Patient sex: F
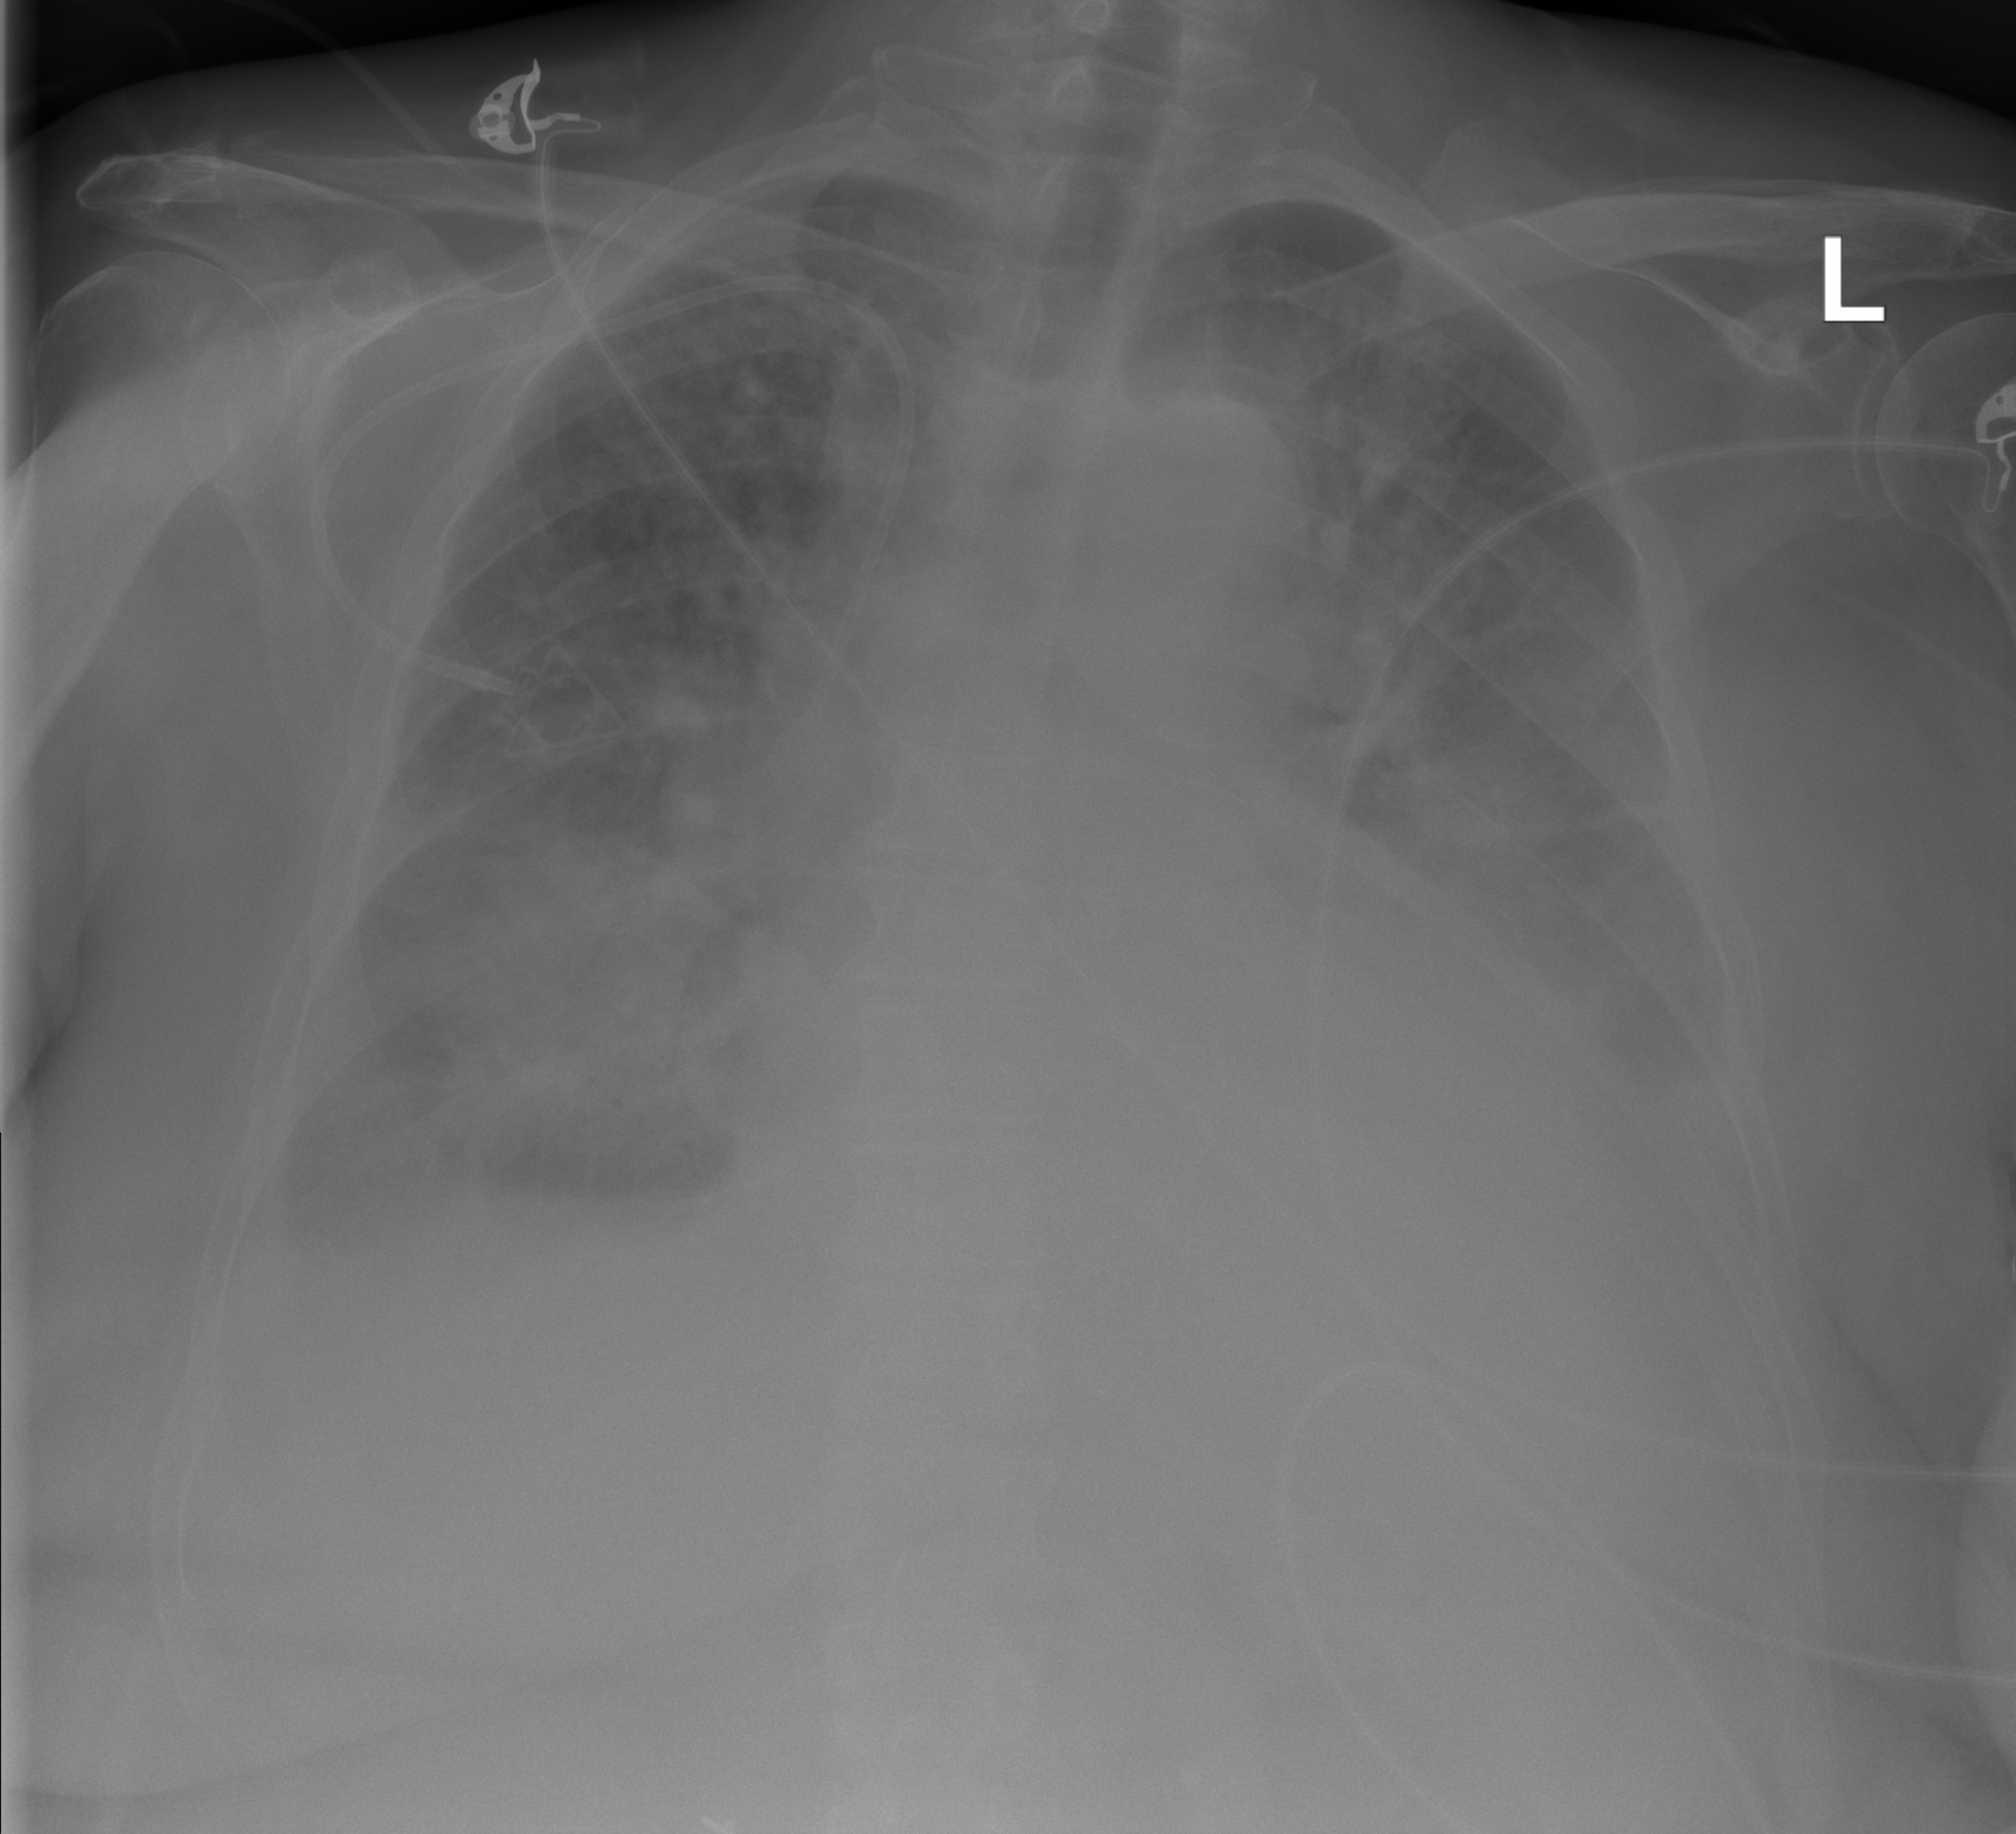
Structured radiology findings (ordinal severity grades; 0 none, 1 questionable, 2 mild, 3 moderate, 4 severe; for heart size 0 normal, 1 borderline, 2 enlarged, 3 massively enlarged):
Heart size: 2
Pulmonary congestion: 2
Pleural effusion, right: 2
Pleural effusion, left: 2
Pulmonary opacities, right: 3
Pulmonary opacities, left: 3
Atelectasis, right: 3
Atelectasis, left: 3